Question: I built a listview using jquery mobile. However, I would like to have a little more body text than what fits on a typical mobile screen.
'''
<article id="military_list">
<ul data-role="listview" data-inset="true">
<li><a href="barracks">
<img src="../img/structure/barracks.png"/>
<h3>Barracks</h3>
<p>Fearless fighters weilding with shield and sword</p>
</a></li>
<li><a href="mage">
<img src="../img/structure/mage.png"/>
<h3>Mage Quarters</h3>
<p>Where magical folk live</p>
</a></li>
</ul></article>
'''
It takes the '<p></p>' tag and abbreviates it automatically. Is there a way to instead simply jump down a line? There appears to be a lot of space left over in the block.
Heres an example:

As you can see in the yellow area, it cuts off the string and adds 'grant you...' rather than going to the next line.
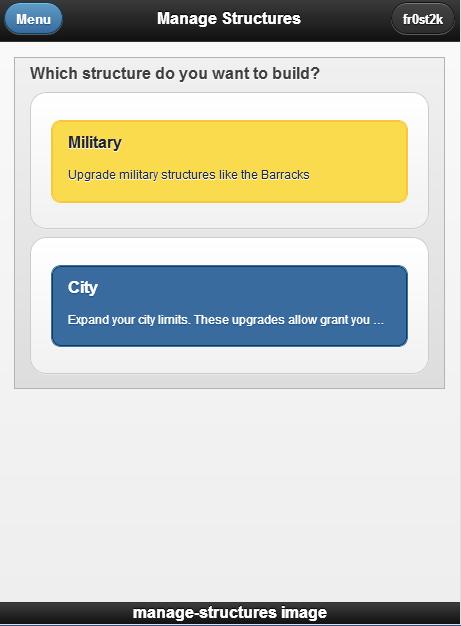
Answer: Use this css:
'''
.ui-li-desc {
white-space: normal !important;
}
'''
Here's an example: <URL>